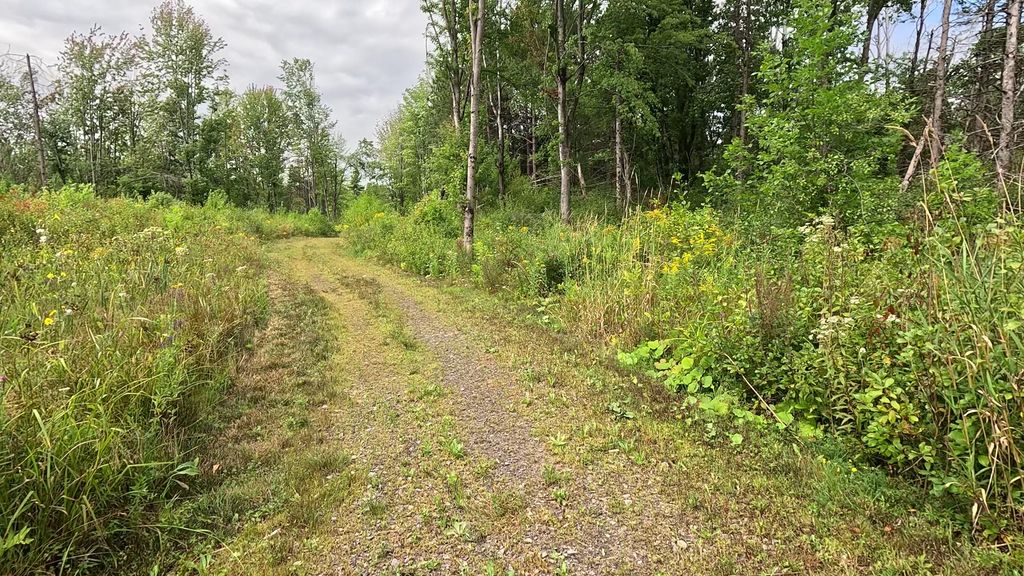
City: ottawa-gatineau